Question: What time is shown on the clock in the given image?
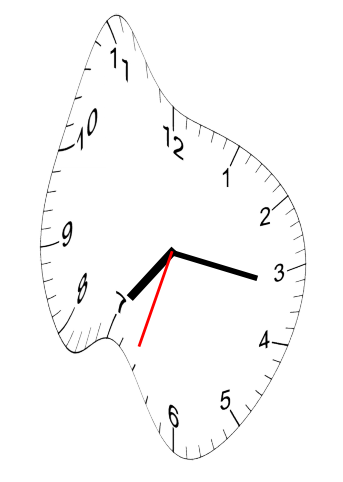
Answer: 07:16:33